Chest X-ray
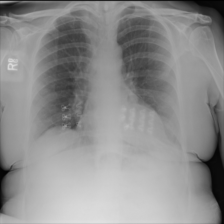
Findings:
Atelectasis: negative
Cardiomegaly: negative
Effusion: negative
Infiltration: negative
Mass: negative
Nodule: negative
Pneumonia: negative
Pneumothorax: negative
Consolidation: negative
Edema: negative
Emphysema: negative
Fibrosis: negative
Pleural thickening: negative
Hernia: negative